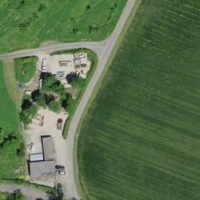
EUNIS habitat code: 25
Species observed at this site:
Dendrocopos major